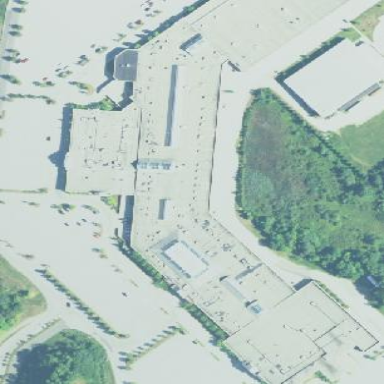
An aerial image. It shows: Retail area.